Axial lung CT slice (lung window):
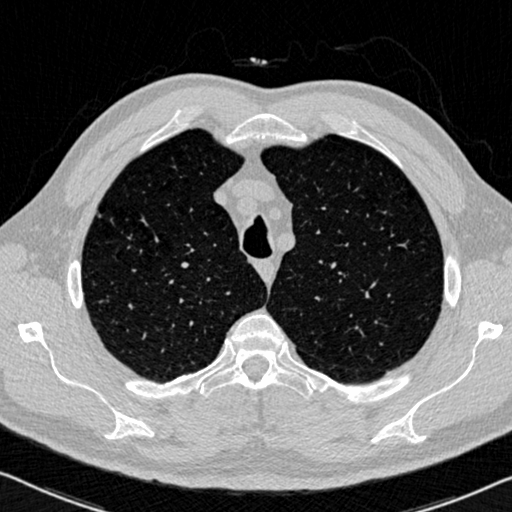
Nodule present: no